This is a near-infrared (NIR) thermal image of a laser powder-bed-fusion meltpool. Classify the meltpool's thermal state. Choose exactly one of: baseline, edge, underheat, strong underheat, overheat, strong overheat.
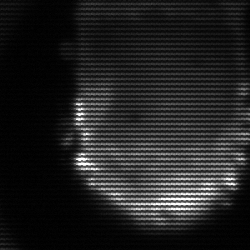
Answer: baseline